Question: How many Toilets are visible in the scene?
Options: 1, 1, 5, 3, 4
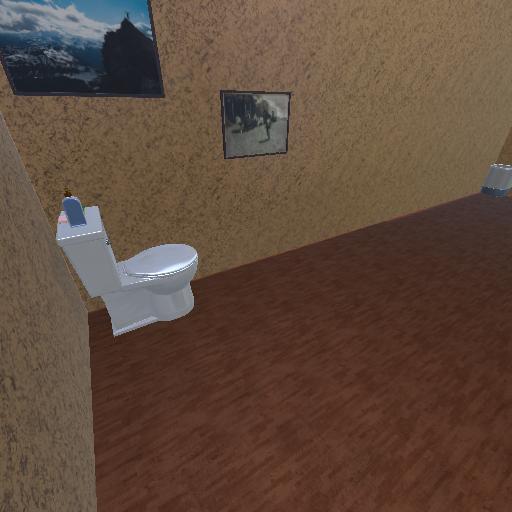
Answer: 1